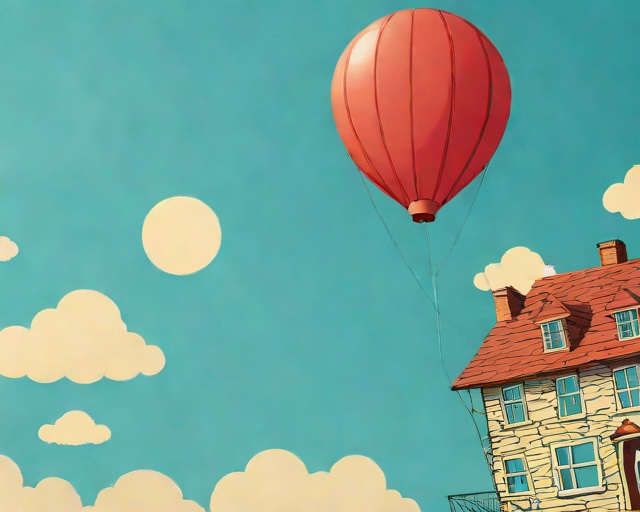
Category: Valentine